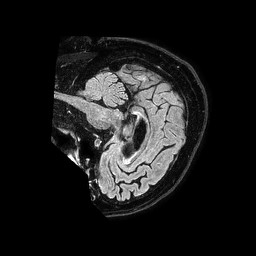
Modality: FLAIR
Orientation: sagittal
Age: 54
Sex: male
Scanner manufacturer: philips
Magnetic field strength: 1.5 T
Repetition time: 4.8 s
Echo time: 0.3 s